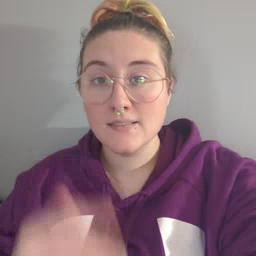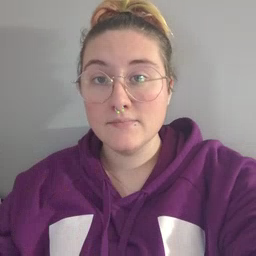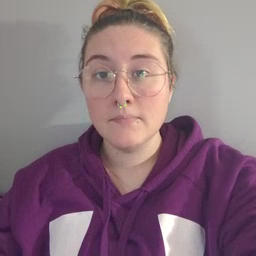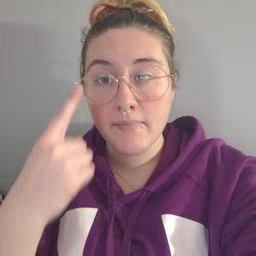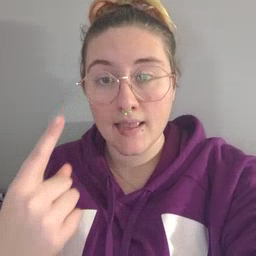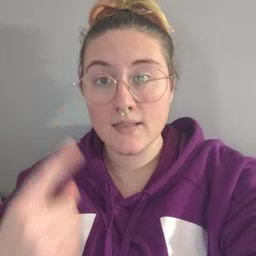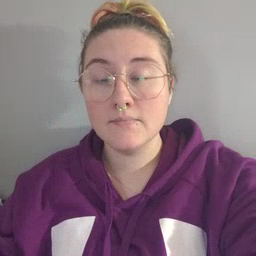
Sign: penny